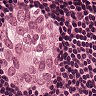
Metastatic tissue present: yes